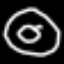
Label: donut